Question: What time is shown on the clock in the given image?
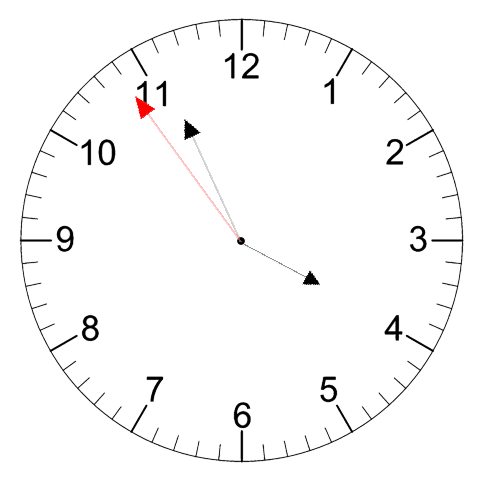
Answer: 03:55:54